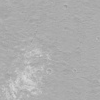
Atmospheric dust classification: not_dusty